Interaction volume radius: 5 \u00c5
Interaction volume height: 25 \u00c5
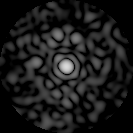
Disorder parameter: 0.7806